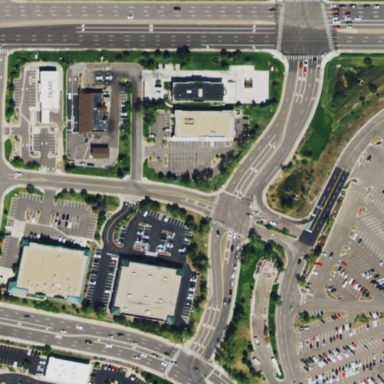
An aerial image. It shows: Retail area.